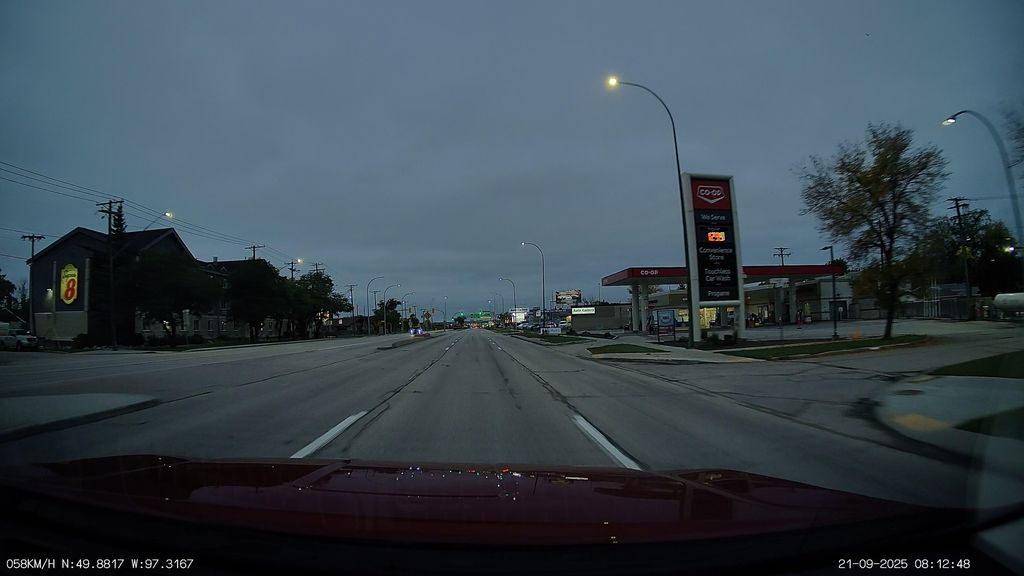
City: winnipeg